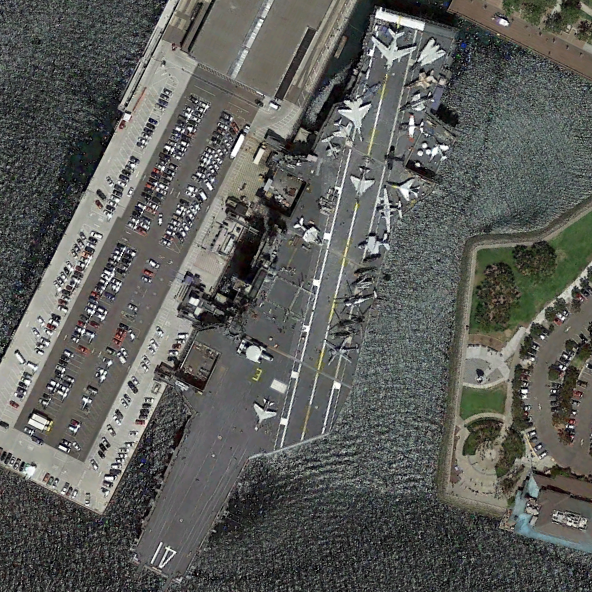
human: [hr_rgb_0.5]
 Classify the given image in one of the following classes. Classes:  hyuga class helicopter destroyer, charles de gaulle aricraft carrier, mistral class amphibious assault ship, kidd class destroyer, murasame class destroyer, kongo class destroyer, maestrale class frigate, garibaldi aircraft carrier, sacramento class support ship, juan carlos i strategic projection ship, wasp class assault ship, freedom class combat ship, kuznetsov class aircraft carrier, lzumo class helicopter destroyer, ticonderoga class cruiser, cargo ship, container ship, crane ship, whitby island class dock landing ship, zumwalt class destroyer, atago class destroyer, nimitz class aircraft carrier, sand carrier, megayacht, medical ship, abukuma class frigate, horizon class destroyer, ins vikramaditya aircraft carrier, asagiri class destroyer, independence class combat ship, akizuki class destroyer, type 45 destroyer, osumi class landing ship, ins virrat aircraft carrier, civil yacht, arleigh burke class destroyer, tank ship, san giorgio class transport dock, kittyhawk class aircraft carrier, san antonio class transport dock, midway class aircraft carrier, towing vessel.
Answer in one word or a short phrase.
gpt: Midway class aircraft carrier